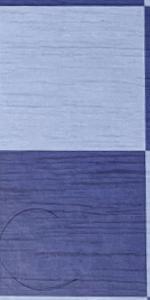
Label: Empty